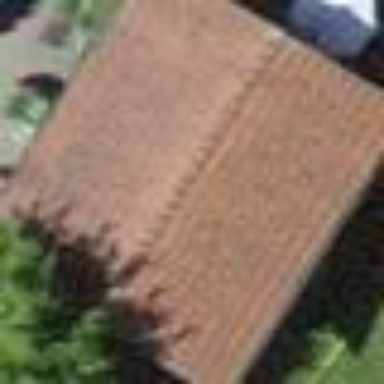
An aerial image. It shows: Shed.